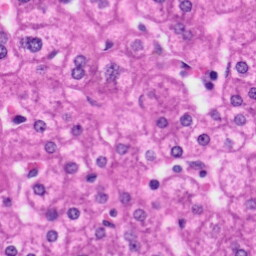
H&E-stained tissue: Liver